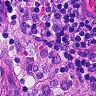
Metastatic tissue present: no